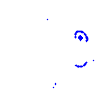
Particle: pion